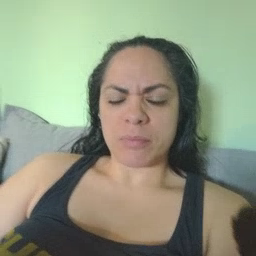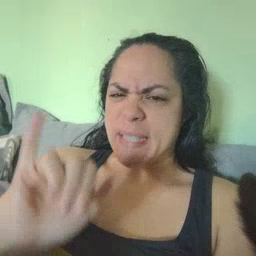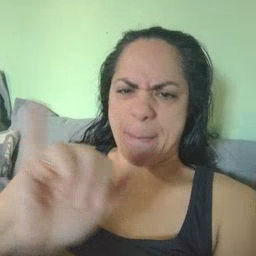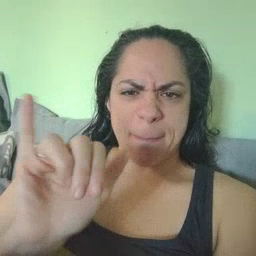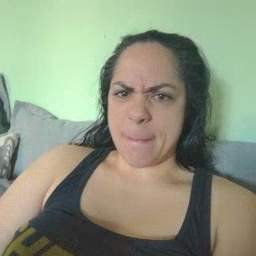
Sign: same